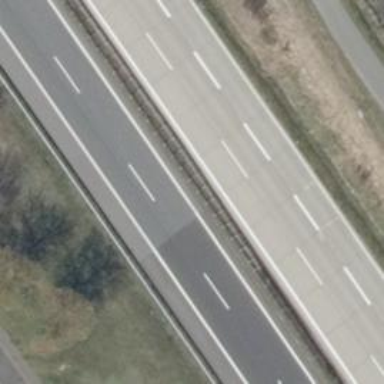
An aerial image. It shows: Asphalt motorway.